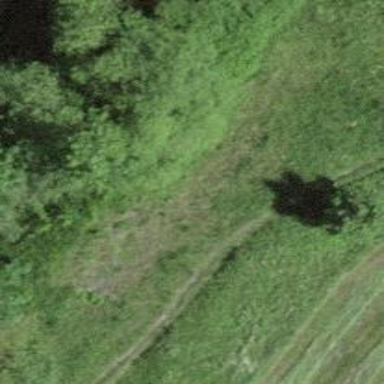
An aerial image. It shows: Abandoned railway.